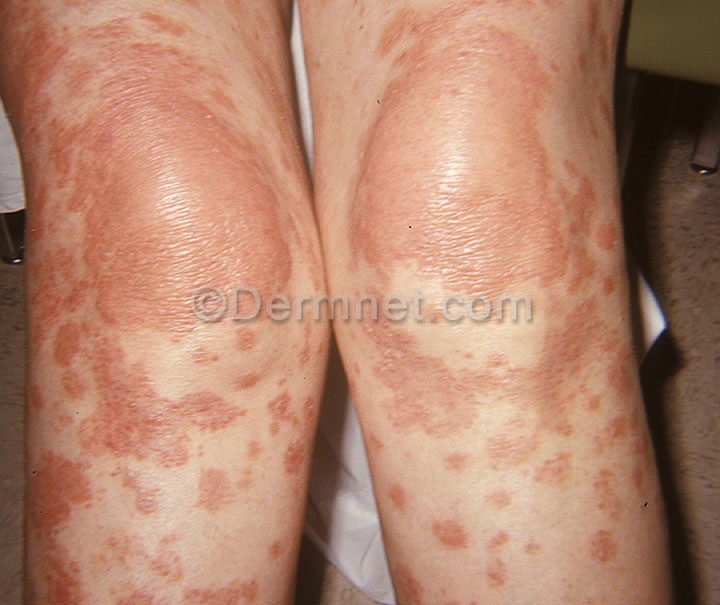
Disease: Psoriasis pictures Lichen Planus and related diseases